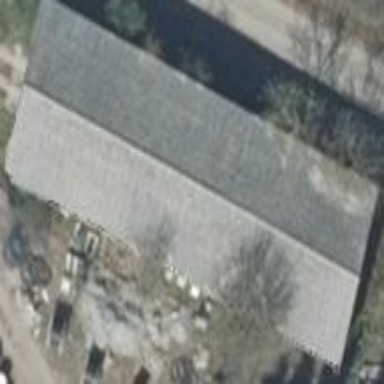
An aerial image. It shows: Building with gabled roof oriented along its structure. The roof is colored grey.